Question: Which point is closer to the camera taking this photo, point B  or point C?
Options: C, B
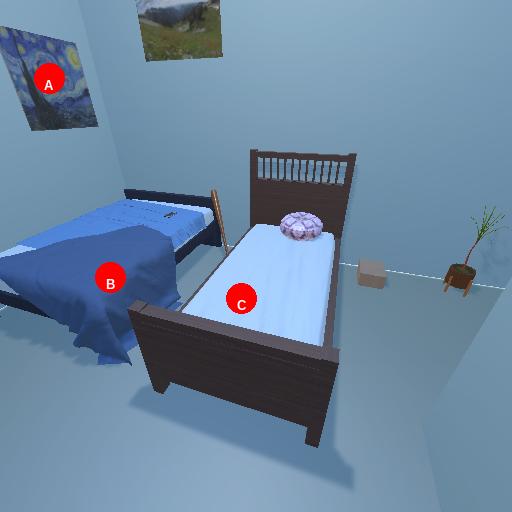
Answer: C